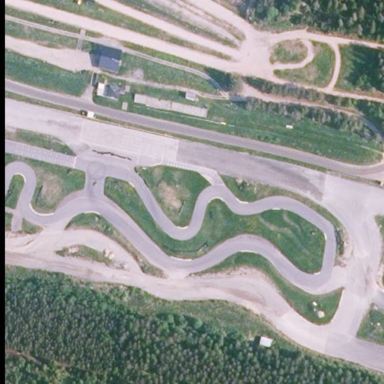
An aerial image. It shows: Sports centre with karting and rallycross activities on the premises.